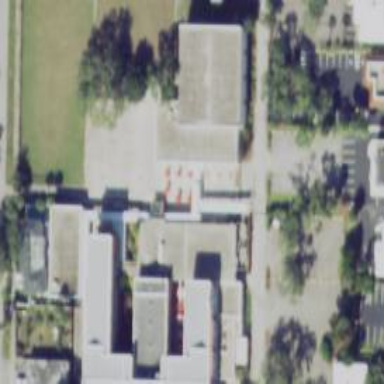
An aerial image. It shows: School.